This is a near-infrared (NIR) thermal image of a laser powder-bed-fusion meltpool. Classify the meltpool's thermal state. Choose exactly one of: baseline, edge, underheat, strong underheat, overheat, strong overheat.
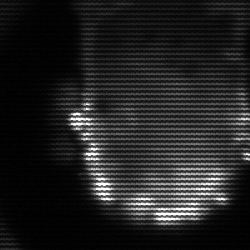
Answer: baseline